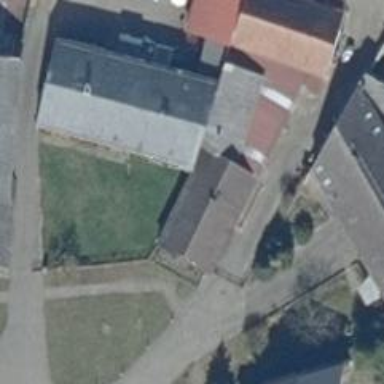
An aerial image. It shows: Building.